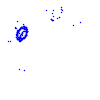
Particle: kaon